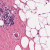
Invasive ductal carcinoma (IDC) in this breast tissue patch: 0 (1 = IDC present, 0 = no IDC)